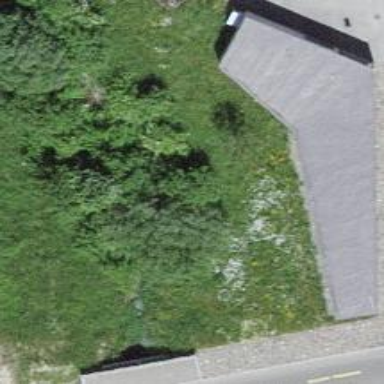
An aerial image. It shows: View of roof of building.